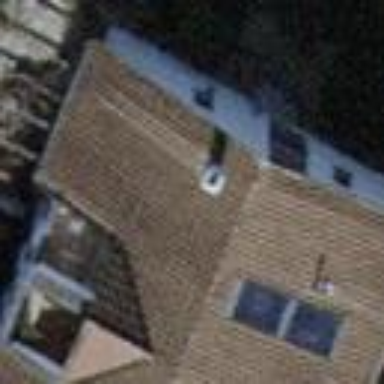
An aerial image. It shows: Building with gabled roof oriented across.